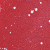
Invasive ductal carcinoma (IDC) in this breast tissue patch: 0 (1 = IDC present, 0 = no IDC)